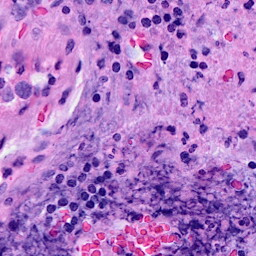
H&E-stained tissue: Breast